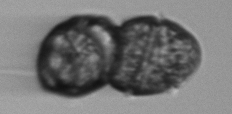
Label: Margalefidinium